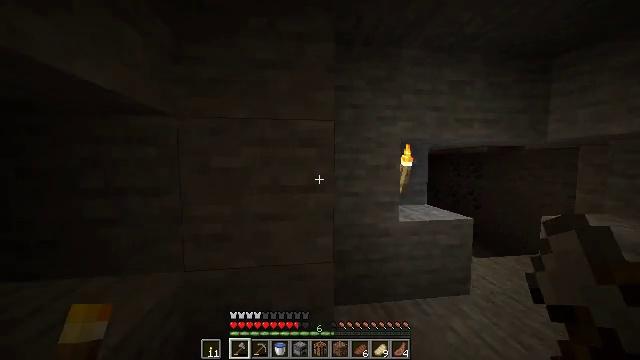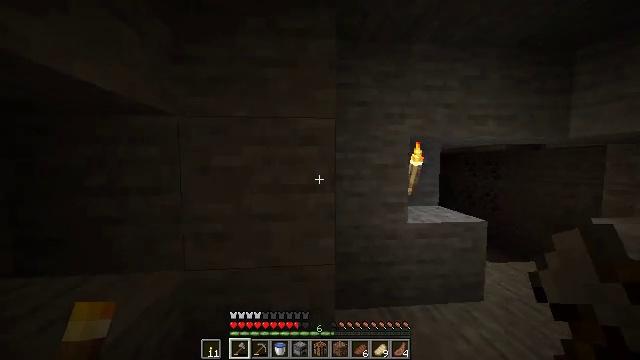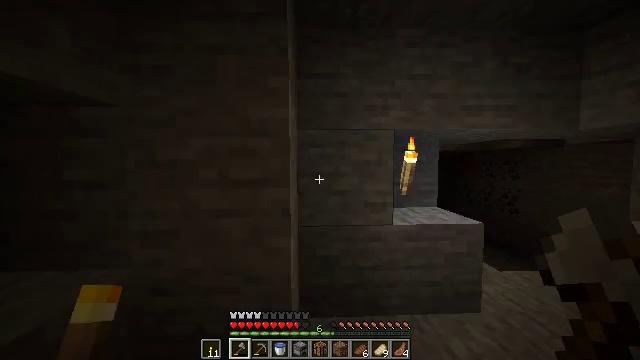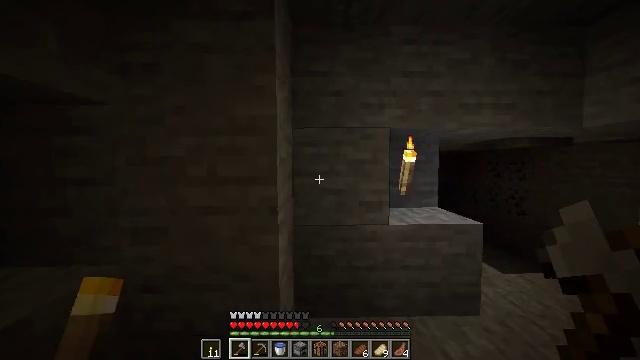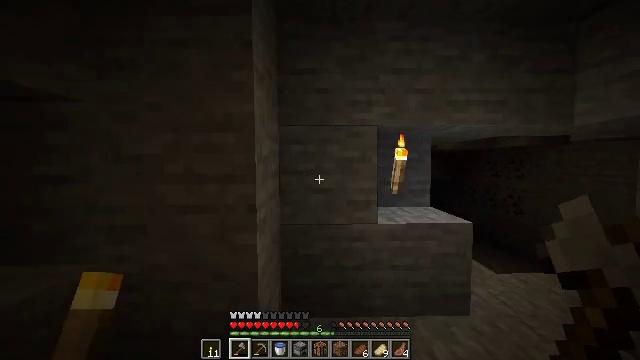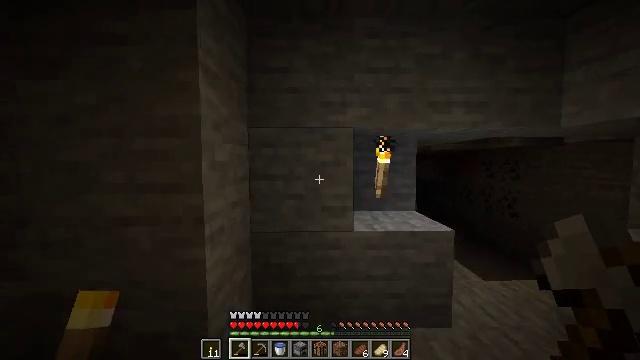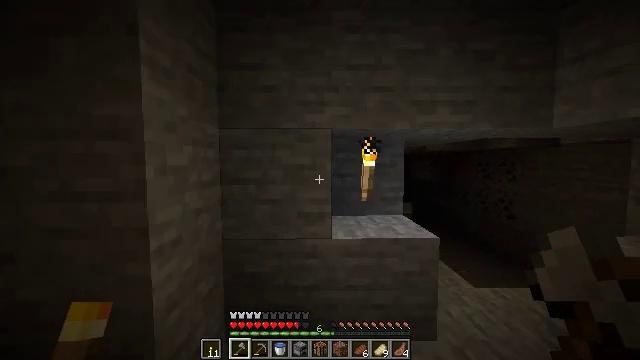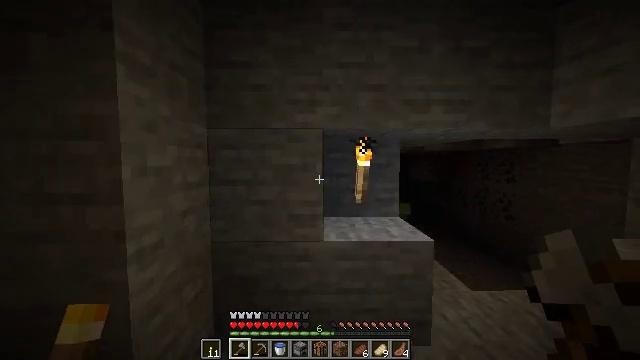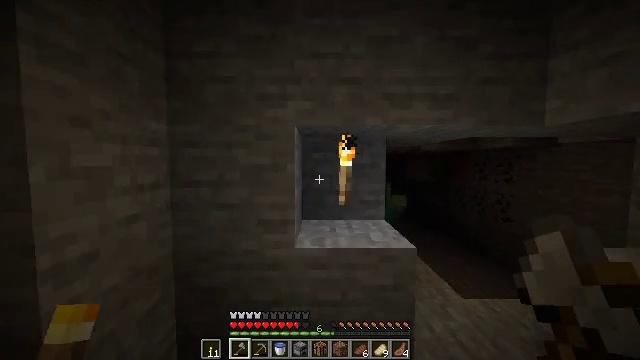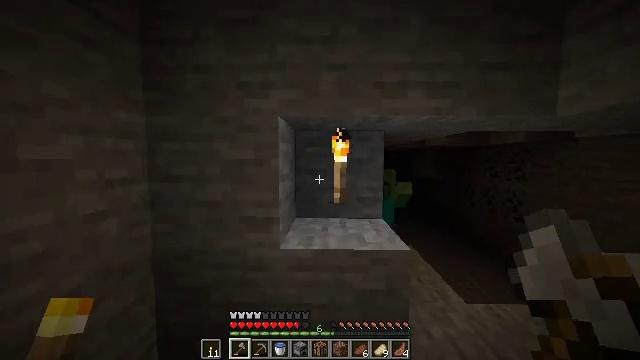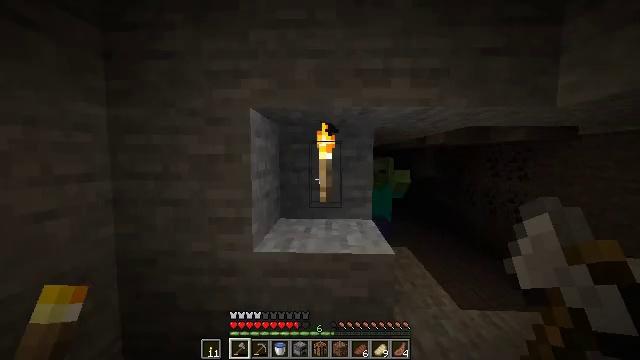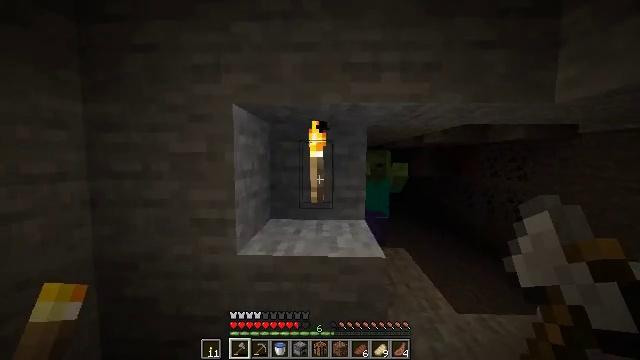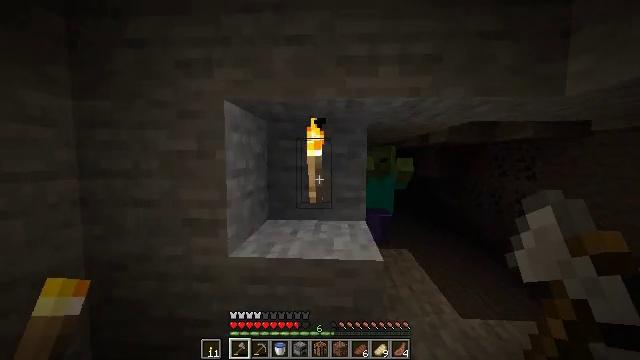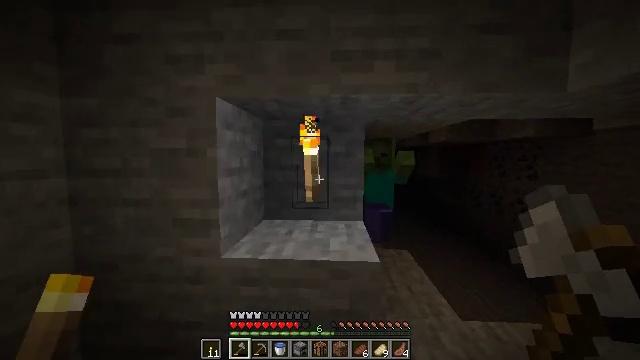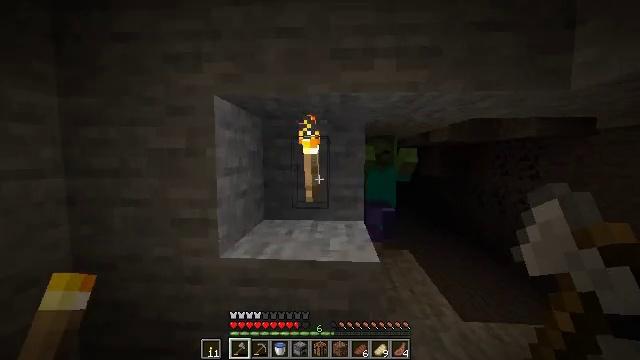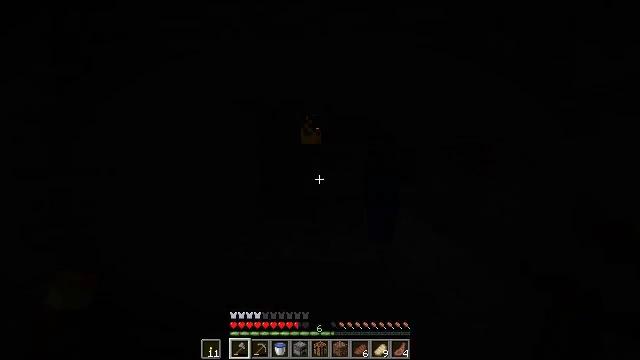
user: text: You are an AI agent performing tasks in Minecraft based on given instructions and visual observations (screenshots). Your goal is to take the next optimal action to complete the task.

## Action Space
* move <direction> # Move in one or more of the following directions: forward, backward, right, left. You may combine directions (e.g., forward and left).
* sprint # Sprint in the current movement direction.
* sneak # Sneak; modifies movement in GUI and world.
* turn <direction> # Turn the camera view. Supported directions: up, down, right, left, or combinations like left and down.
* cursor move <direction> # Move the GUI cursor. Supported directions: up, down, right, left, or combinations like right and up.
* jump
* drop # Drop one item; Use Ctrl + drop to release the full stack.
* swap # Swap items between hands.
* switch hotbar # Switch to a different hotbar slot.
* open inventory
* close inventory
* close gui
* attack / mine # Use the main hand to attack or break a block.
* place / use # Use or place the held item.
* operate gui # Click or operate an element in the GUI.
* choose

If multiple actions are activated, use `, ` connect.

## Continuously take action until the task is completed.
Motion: motion action
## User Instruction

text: Destroy the wall torch to gather it.
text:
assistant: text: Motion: move right, turn left
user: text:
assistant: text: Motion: move right, turn left
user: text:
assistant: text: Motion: move right, turn left
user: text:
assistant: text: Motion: move forward and move right
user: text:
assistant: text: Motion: move forward and move right
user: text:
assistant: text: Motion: move forward and move right
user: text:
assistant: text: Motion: move forward and move right
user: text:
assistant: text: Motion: move forward and move right
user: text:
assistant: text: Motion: move forward and move right, turn left
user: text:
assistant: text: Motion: move forward and move right
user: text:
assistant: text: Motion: no_op
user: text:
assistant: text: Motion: turn left
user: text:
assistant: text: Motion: no_op
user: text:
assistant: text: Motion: no_op
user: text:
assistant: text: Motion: attack / mine
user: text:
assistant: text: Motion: attack / mine
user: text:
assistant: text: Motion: no_op
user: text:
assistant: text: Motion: no_op
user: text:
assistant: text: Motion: no_op
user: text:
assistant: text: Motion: no_op